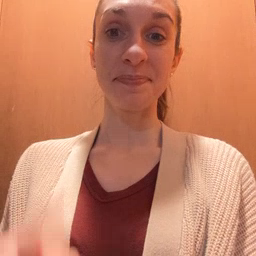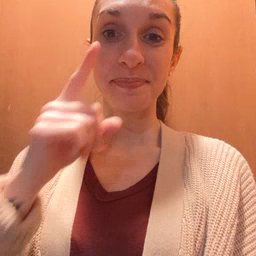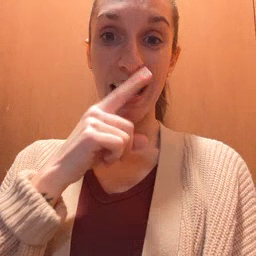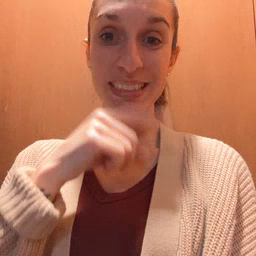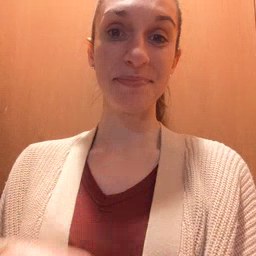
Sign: mouse